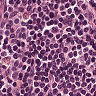
Metastatic tissue present: no